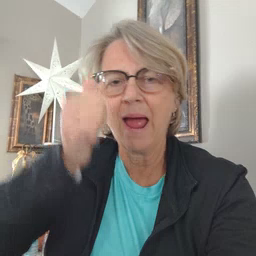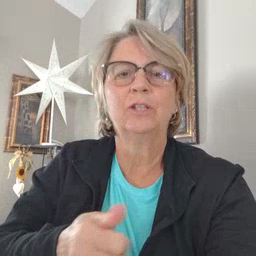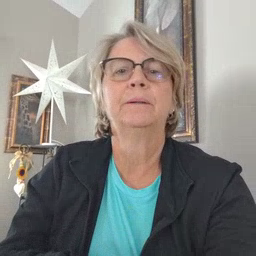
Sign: every